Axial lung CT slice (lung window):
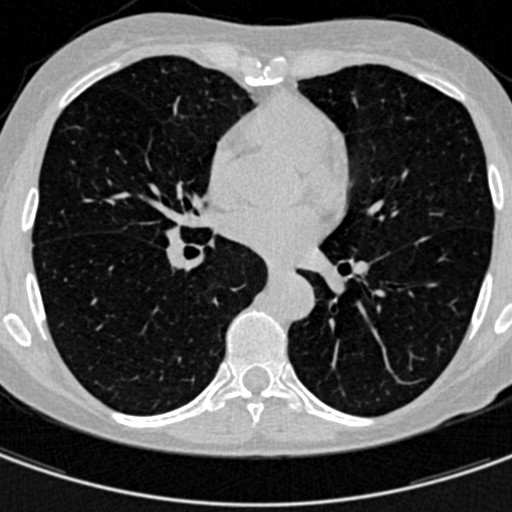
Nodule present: no